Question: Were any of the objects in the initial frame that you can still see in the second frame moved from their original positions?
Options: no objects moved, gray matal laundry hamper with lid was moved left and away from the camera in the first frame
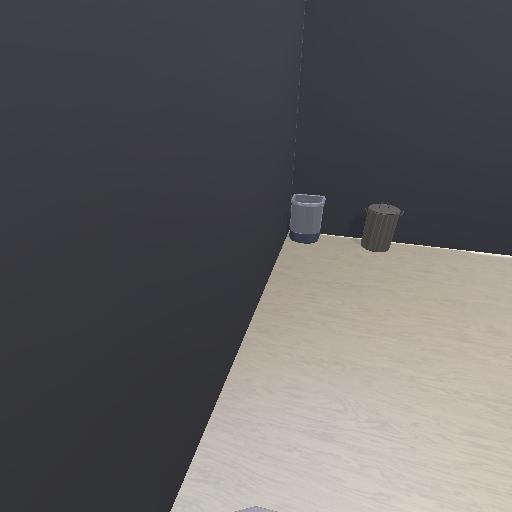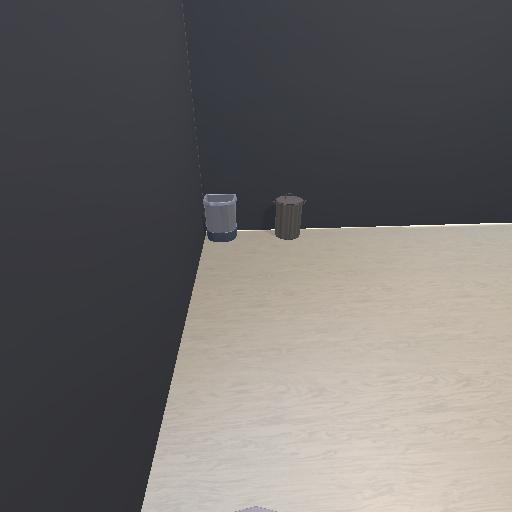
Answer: no objects moved